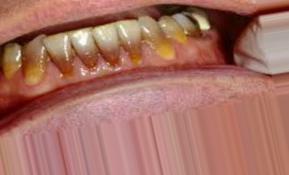
Condition: Tooth Discoloration